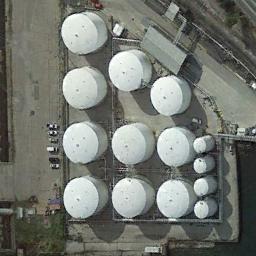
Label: storage_tank